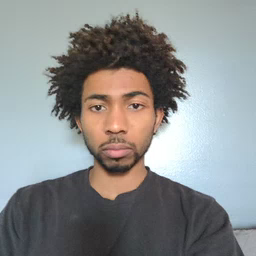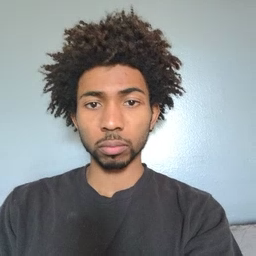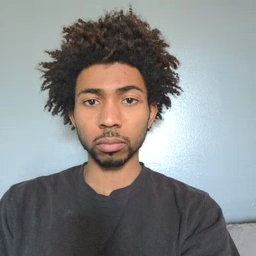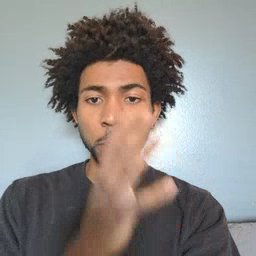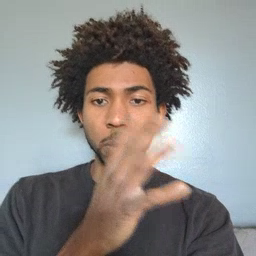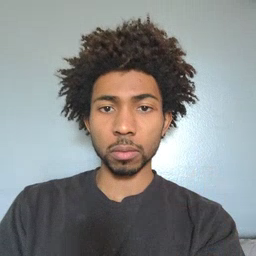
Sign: mom